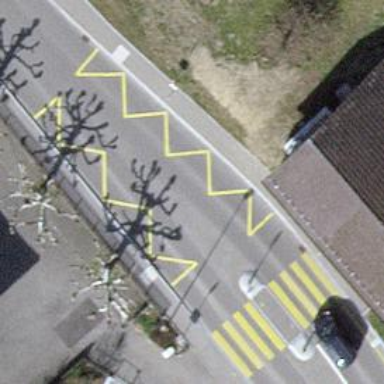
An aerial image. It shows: Bus stop with designated public transport stop position.